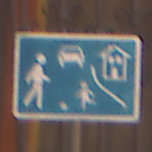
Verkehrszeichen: BeginnVerkehrsberuhigterBereich
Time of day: MorningAfternoon
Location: Outdoor (Urban)
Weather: Clear
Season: NotSpecified
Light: Natural